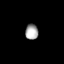
Tissue: lung
Cell type: Endothelial cells
Senescence score: 0.64
Nuclear area (px): 192
Mean DAPI intensity: 168.771